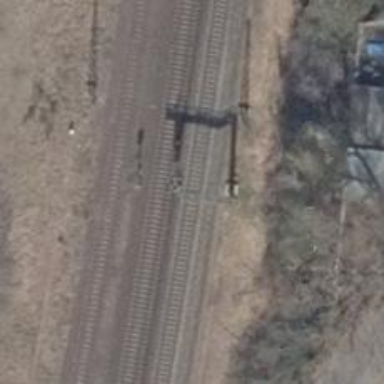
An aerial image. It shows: Railway signal.